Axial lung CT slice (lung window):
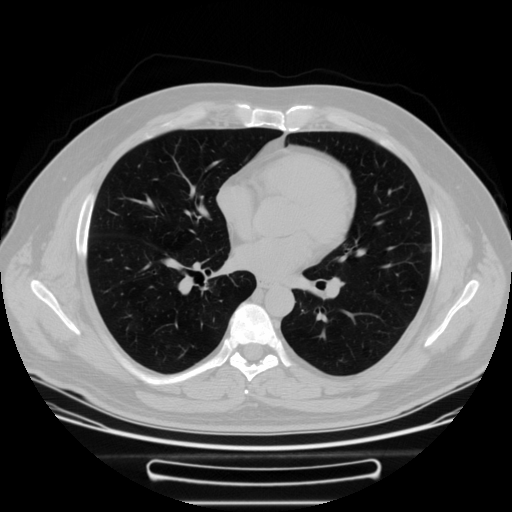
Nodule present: no